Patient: sex F, age 61
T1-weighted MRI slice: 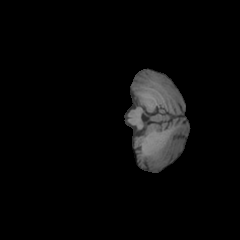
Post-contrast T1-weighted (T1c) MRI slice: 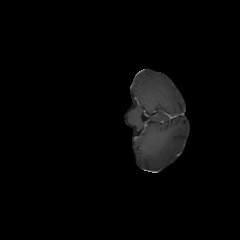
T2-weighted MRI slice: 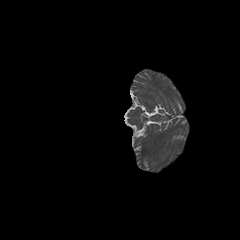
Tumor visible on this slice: no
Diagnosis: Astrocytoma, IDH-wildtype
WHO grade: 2